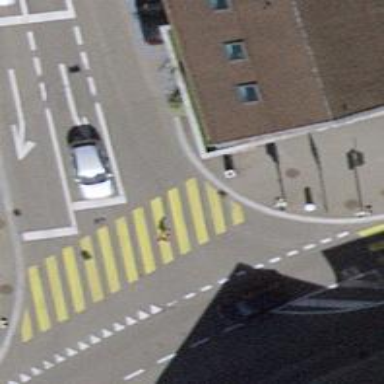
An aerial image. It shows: Road crossing with traffic signals.